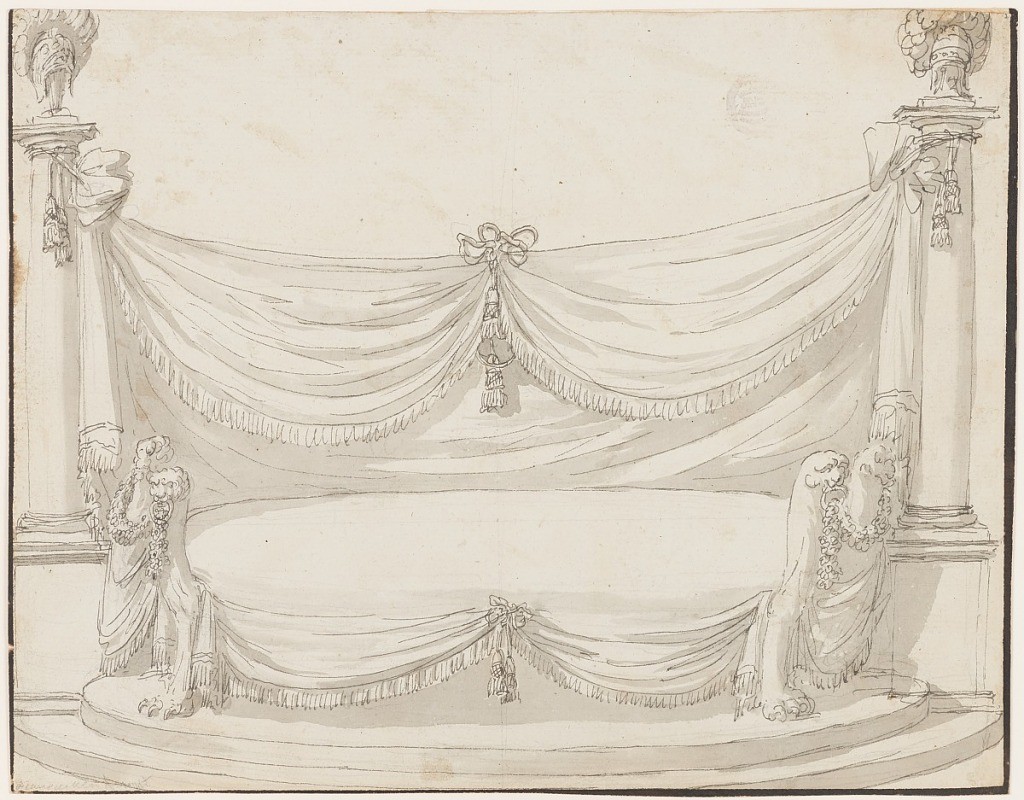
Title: Sofa
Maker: Giuseppe Barberi, Italian, 1746–1809
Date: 1795–1805
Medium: Pen and ink, brush and gray wash on blued-white laid paper, lined
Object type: Drawing
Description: Elevation of an oval sofa with chimera legs. On either side are Tuscan columns from which fringed drapery hangs, gathered in the center with a bow knot.